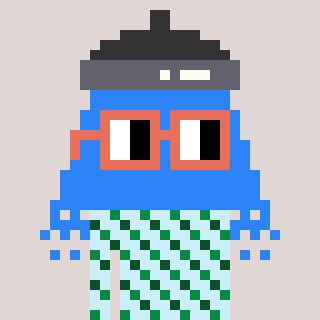
a pixel art character with square orange glasses, a shower-shaped head and a cold-colored body on a warm background